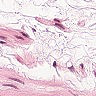
Metastatic tissue present: no